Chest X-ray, PA view. Patient: 48 years old, sex M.
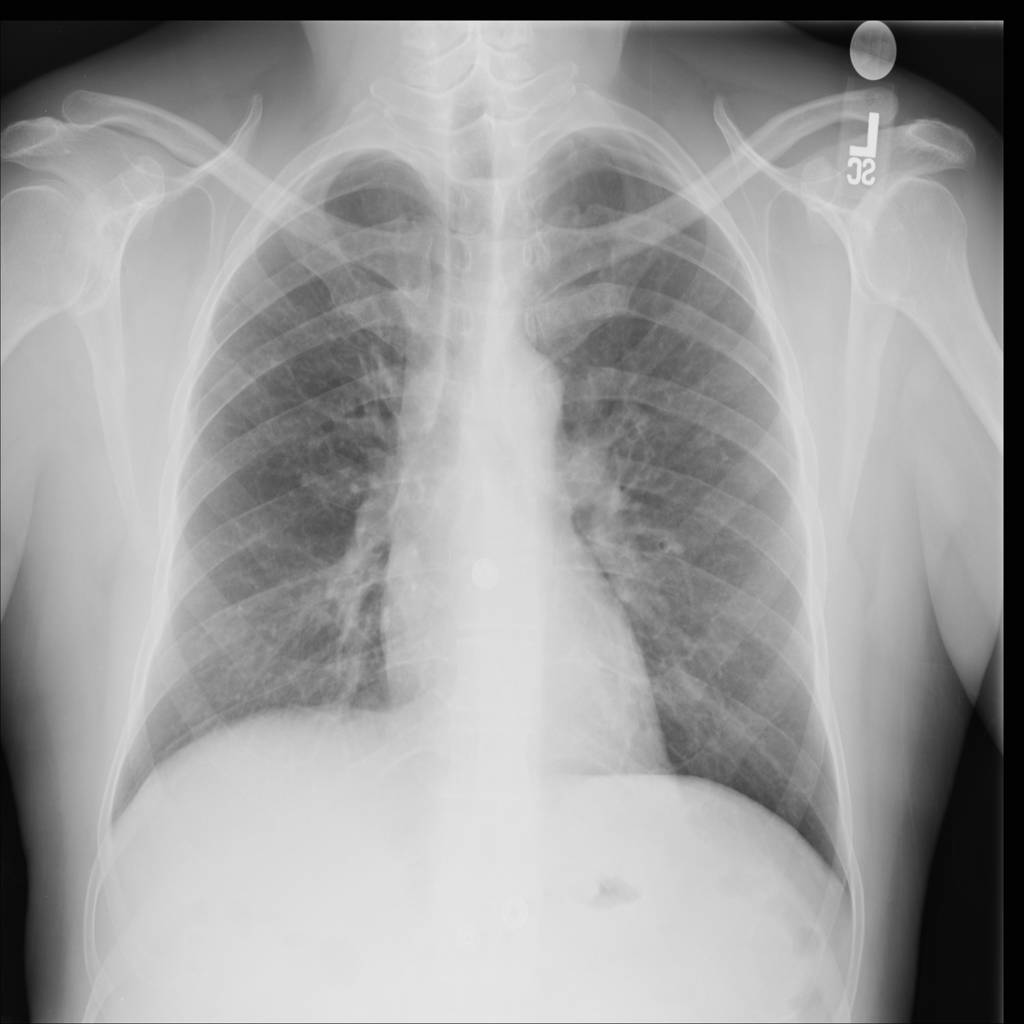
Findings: No Finding